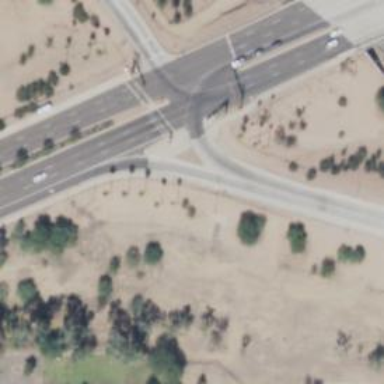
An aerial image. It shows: Solid stop line on the road marking.